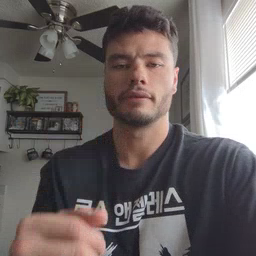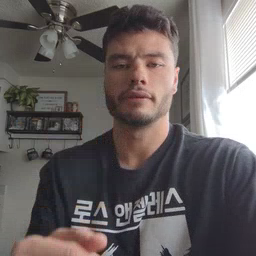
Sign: if